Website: crate-barrel
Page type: payment
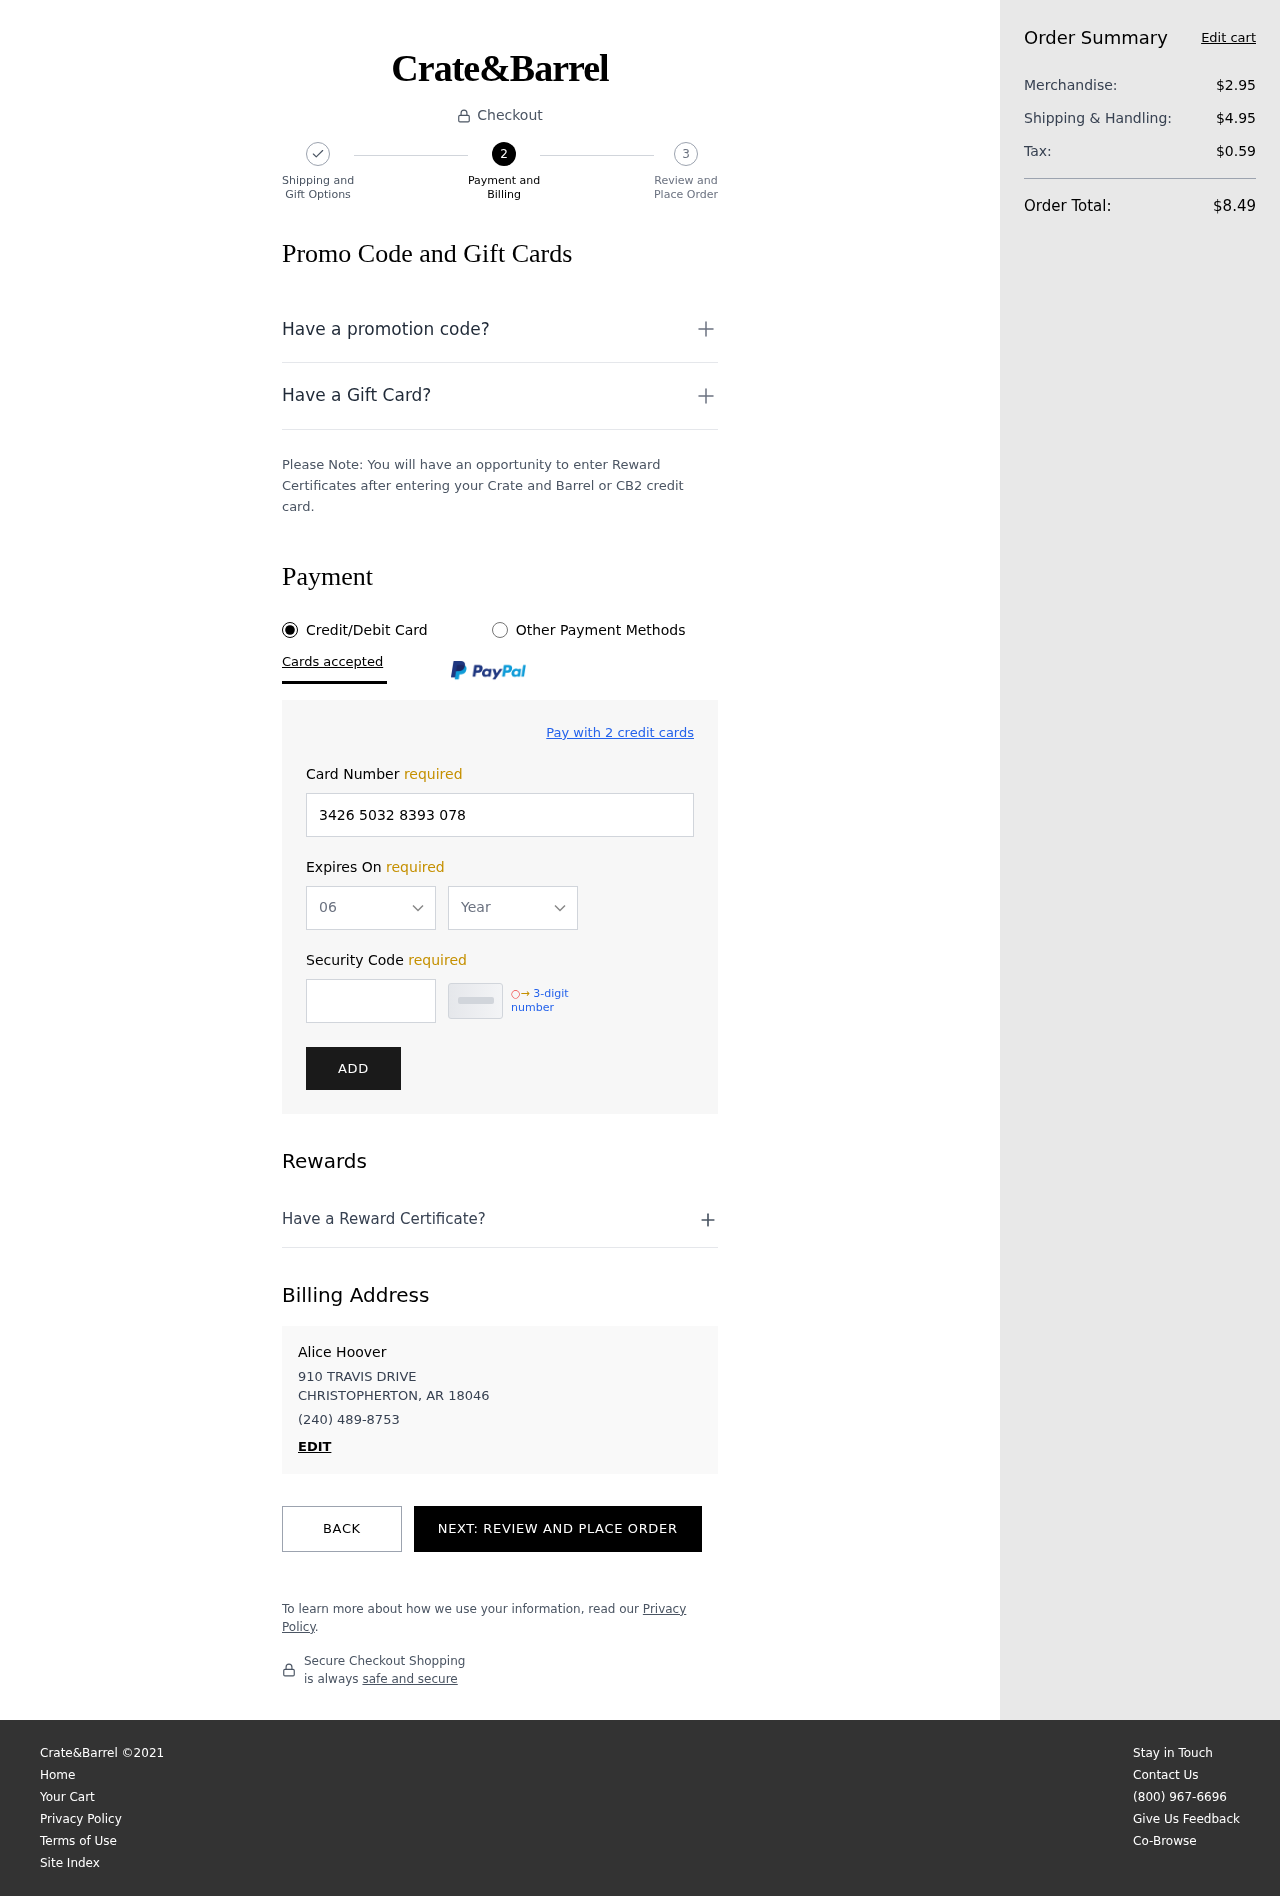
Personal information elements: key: PII_CARD_EXPIRY_MONTH
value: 06
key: PII_CARD_EXPIRY_YEAR
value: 26
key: PII_CITY_STATE_ZIP
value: CHRISTOPHERTON, AR 18046
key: PII_FULLNAME
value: Alice Hoover
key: PII_PHONE
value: (240) 489-8753
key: PII_STREET
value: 910 TRAVIS DRIVE
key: PII_CARD_NUMBER
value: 3426 5032 8393 078
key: PII_CARD_CVV
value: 2353
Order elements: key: ORDER_SUBTOTAL
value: $2.95
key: ORDER_SHIPPING_COST
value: $4.95
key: ORDER_TAX
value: $0.59
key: ORDER_TOTAL
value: $8.49